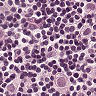
Metastatic tissue present: yes